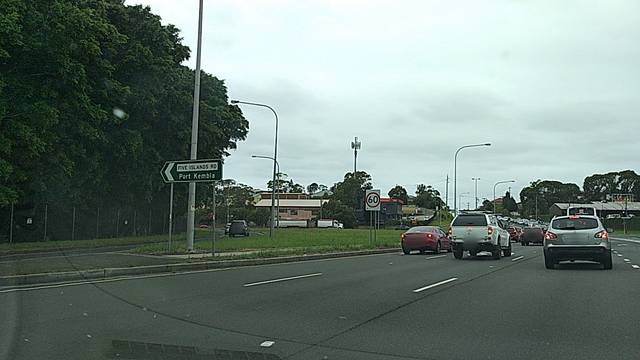
Region: Australia
Coordinates: -34.477, 150.887